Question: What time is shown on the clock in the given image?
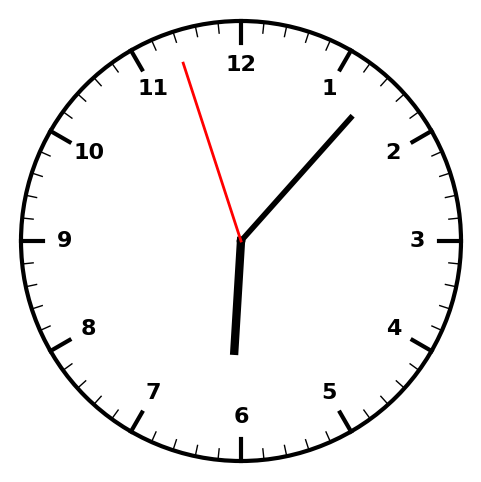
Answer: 06:06:57